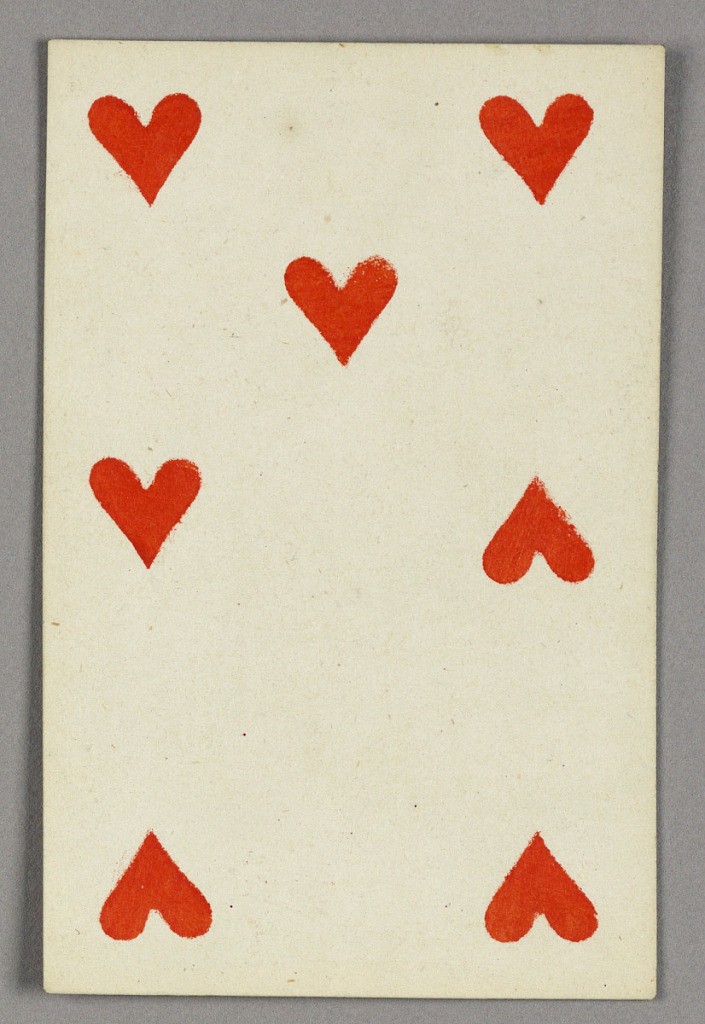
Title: Seven of Hearts from Set of "Jeu Imperial–Second Empire–Napoleon III" Playing Cards
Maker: B.P. Grimaud, Paris, France
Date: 1858
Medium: Lithograph on glazed paper
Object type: Playing Card
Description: Seven of Hearts from Set of "Jeu Imperial-Second Empire-Napoleon III" Playing Cards.